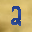
Label: 2